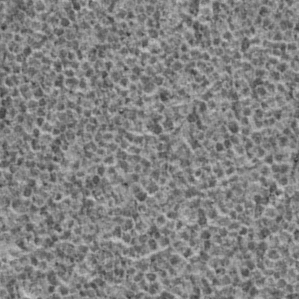
Label: frost